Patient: sex M, age 62
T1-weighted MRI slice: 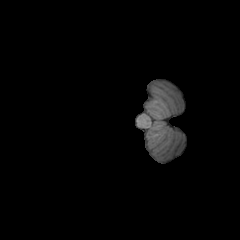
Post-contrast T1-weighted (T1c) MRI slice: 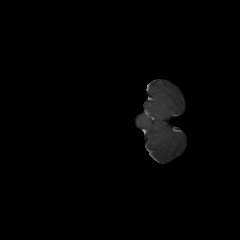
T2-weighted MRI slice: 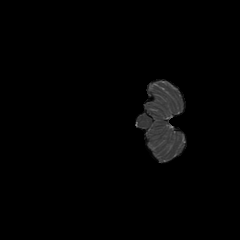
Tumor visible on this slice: no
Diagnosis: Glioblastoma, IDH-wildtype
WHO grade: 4